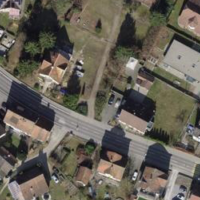
EUNIS habitat code: 54
Species observed at this site:
Chelidonium majus